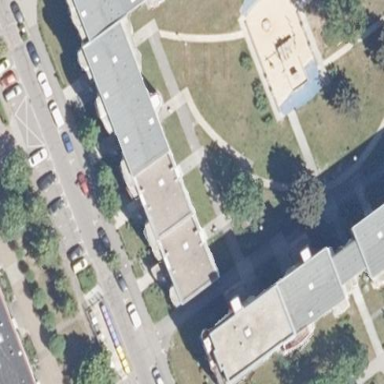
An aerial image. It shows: Image showing building with apartments.